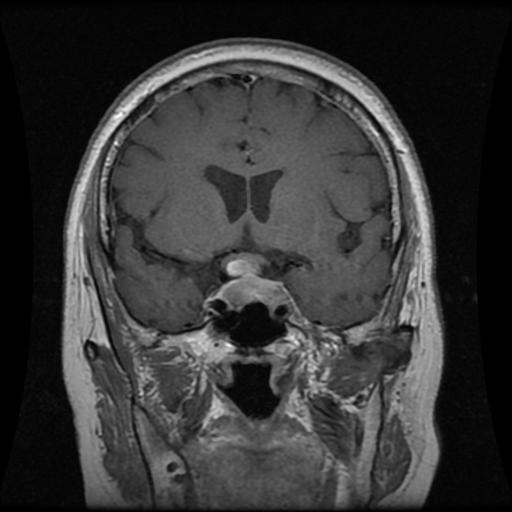
Label: pituitary